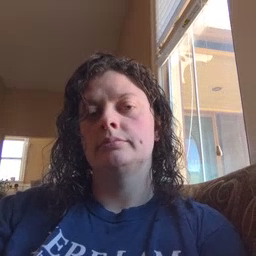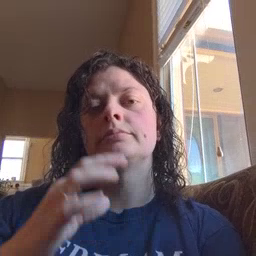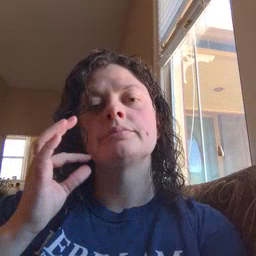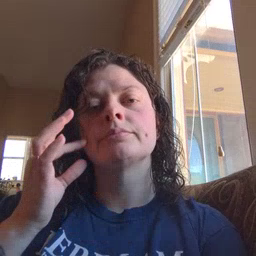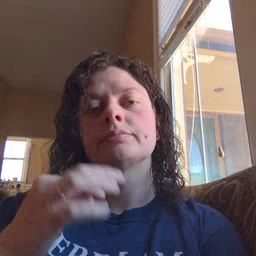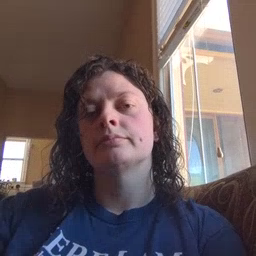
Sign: cat